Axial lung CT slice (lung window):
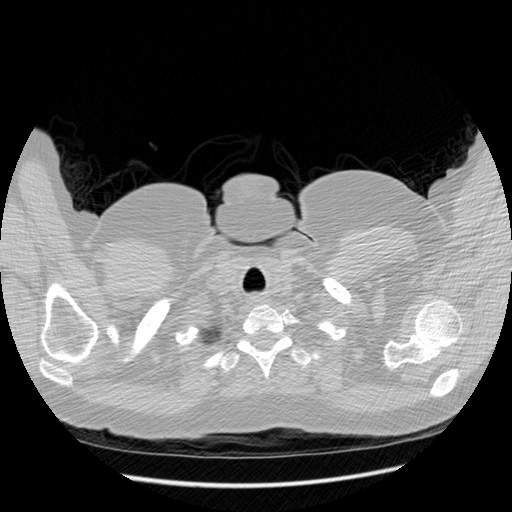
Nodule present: no